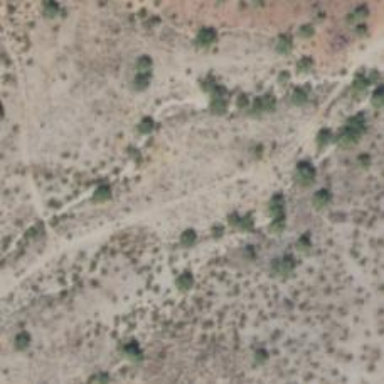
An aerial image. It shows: Hiking trail path.